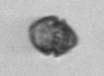
Label: Kryptoperidinium_triquetrum